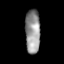
Tissue: lung
Cell type: Epithelial cells
Senescence score: 0.1931
Nuclear area (px): 641
Mean DAPI intensity: 148.346